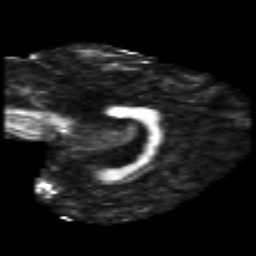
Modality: FA
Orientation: sagittal
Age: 41
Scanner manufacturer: philips
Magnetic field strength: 3 T
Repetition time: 8.6 s
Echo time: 0.127 s